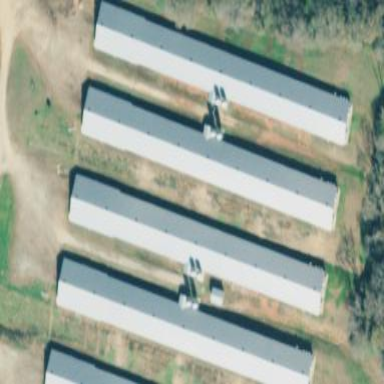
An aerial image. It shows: Poultry house.